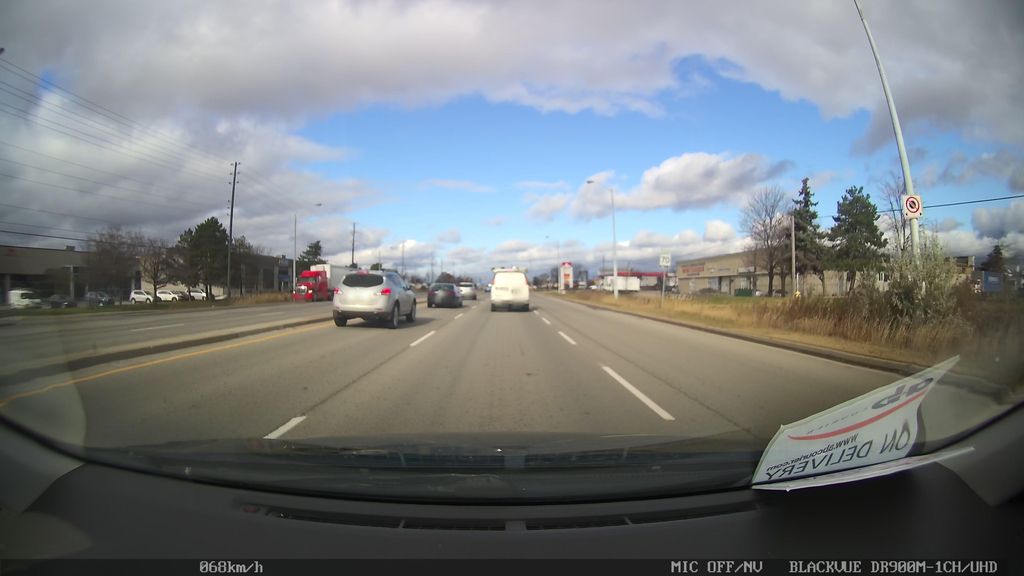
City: toronto